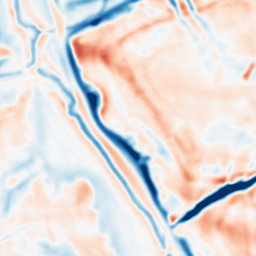
Category: multiscale
Decomposition family: dog_multiscale
Decomposition parameters: sigma_ratio: 1.4
n_scales: 4
base_sigma: 2
Upsampling method: lanczos
Upsampling parameters: scale: 2
Upsampling scale: 2